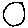
Label: circle